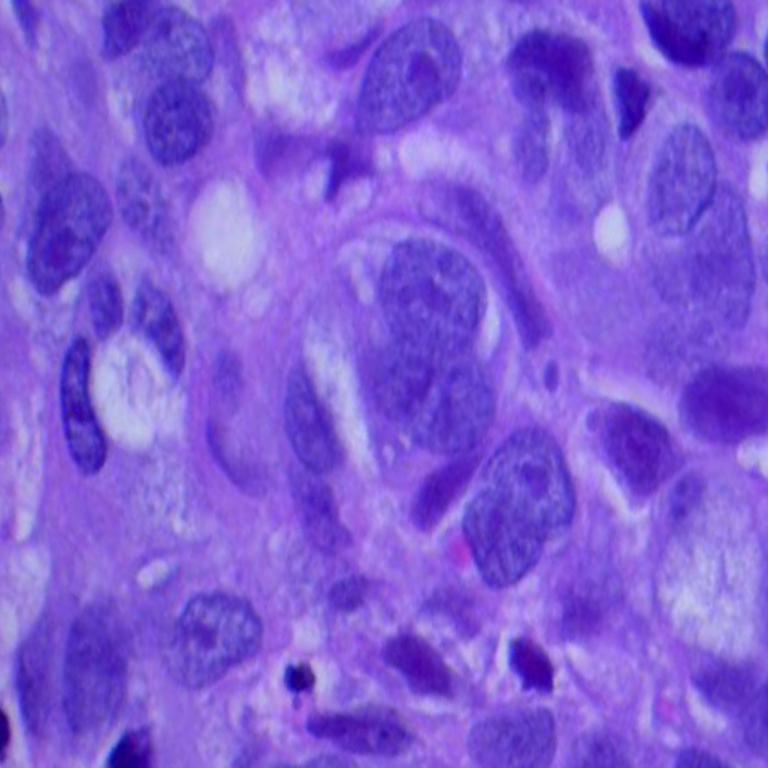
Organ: lung
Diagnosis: squamous carcinomas